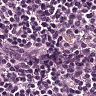
Metastatic tissue present: no